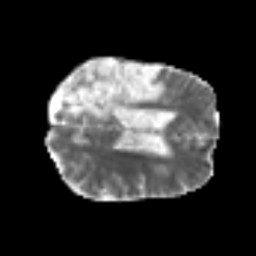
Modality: MD
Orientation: axial
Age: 60
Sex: male
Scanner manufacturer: siemens
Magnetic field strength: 3 T
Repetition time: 6.1 s
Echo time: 0.101 s